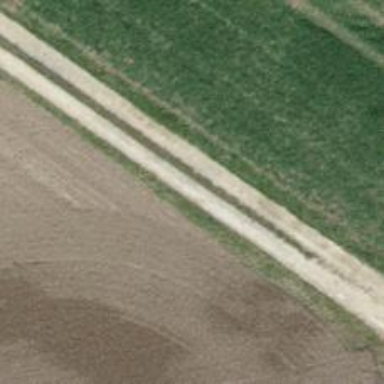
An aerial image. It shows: Gravel track with grade2 tracktype.